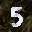
Label: 5